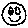
Label: smiley face